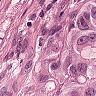
Metastatic tissue present: yes